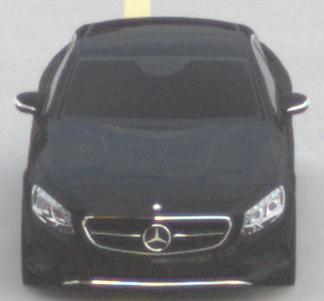
Make: Mercedes-Benz
Model: S 400 Coupé
Detailed model: S-Class (217) Coupé
Model produced from: 2015/10
Model produced until: 2017/09
Doors: 2
Color: black
Road condition: dry road
Daytime: morning or afternoon
Contrast: low contrast